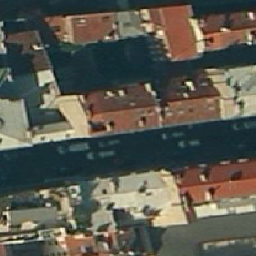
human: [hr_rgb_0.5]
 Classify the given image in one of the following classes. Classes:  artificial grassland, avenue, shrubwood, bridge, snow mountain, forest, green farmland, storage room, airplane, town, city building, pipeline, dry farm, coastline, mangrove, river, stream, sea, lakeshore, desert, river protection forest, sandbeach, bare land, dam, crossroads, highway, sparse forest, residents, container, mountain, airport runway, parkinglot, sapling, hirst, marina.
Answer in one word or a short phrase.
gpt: city building